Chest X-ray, PA view. Patient: 4 years old, sex M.
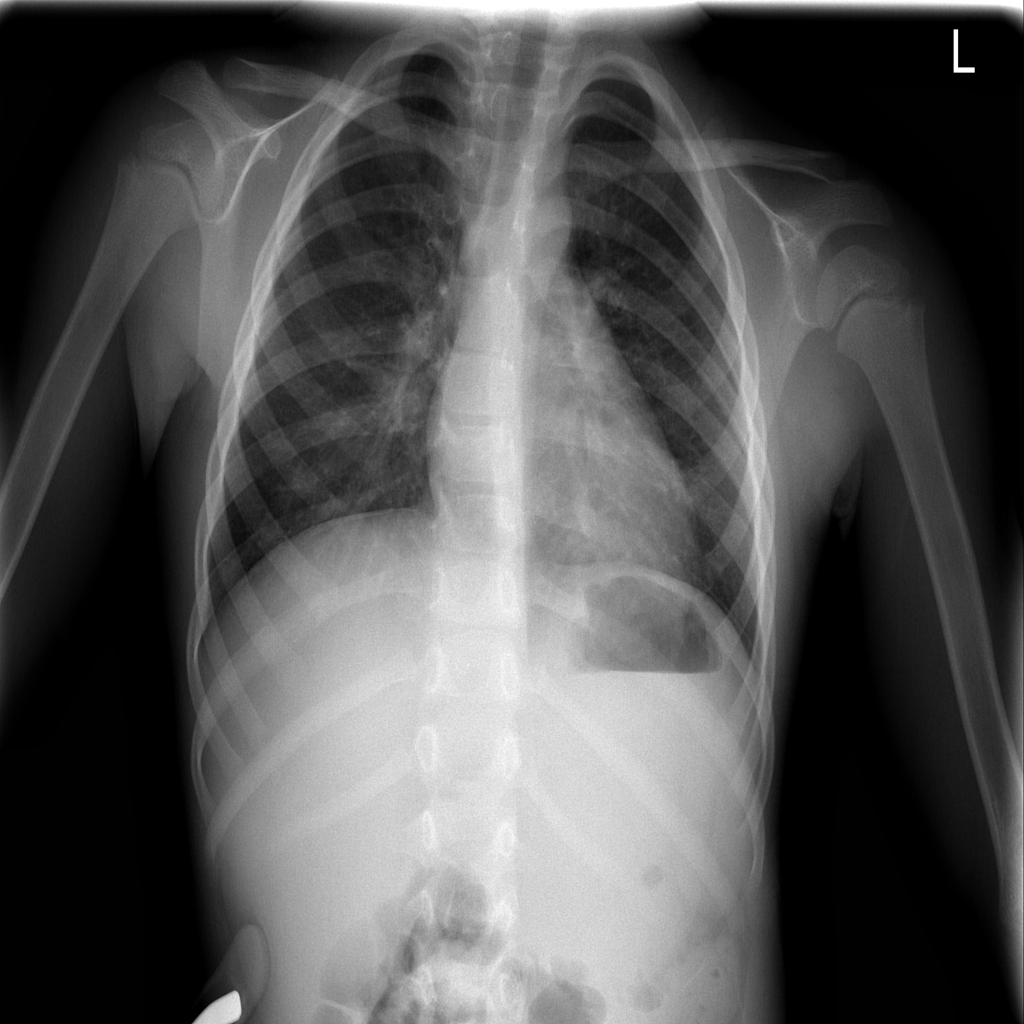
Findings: No Finding